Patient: sex M, age 65
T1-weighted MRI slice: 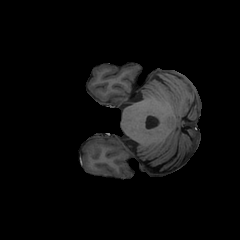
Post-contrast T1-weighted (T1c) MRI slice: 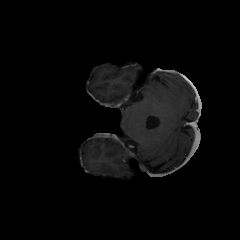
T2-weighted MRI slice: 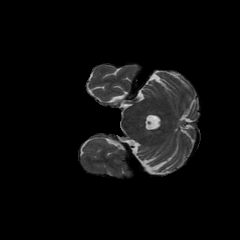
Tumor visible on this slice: no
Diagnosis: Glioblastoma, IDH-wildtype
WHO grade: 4